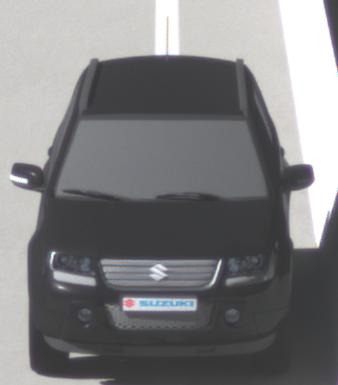
Make: Suzuki
Model: Grand Vitara
Detailed model: Gen. 1 JT
Model produced from: 2009
Model produced until: 2012
Doors: 5
Color: black
Road condition: dry road
Daytime: midday
Contrast: high contrast